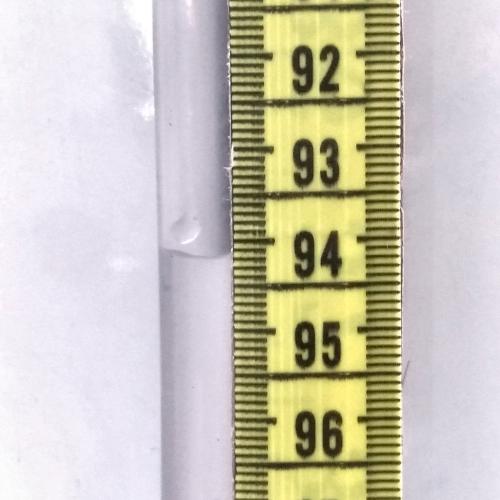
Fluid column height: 94.2 cm